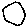
Label: moon